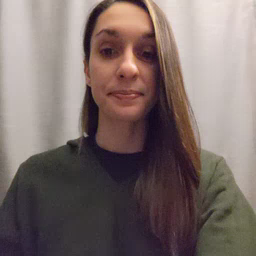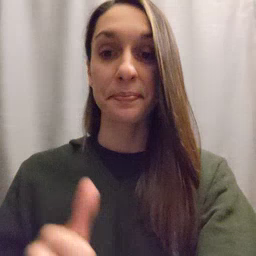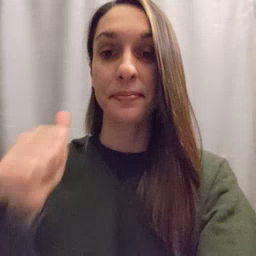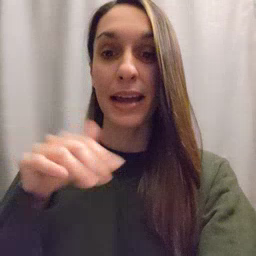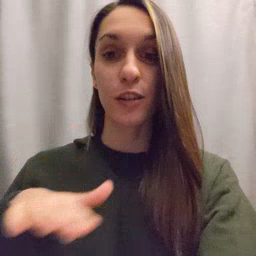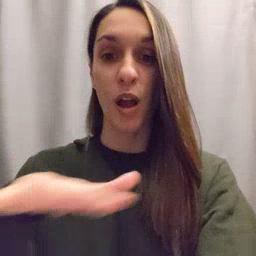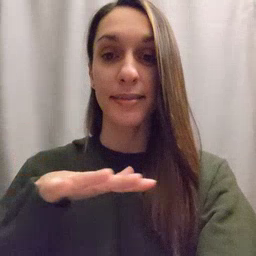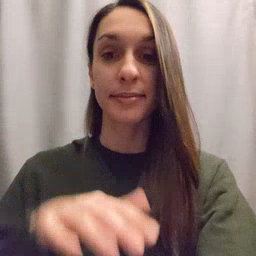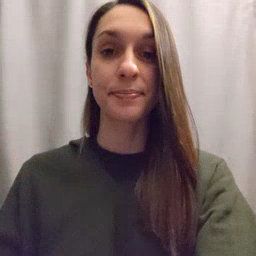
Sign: backyard